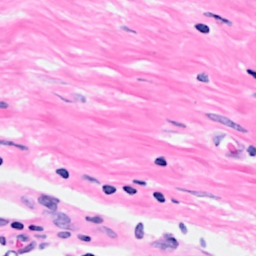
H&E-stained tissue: Breast